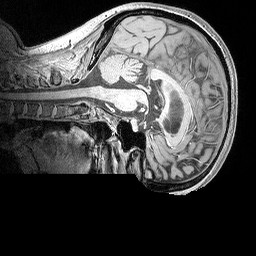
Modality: MP2RAGE
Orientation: sagittal
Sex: female
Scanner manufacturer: siemens
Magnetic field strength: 3 T
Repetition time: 5 s
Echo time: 0.00292 s